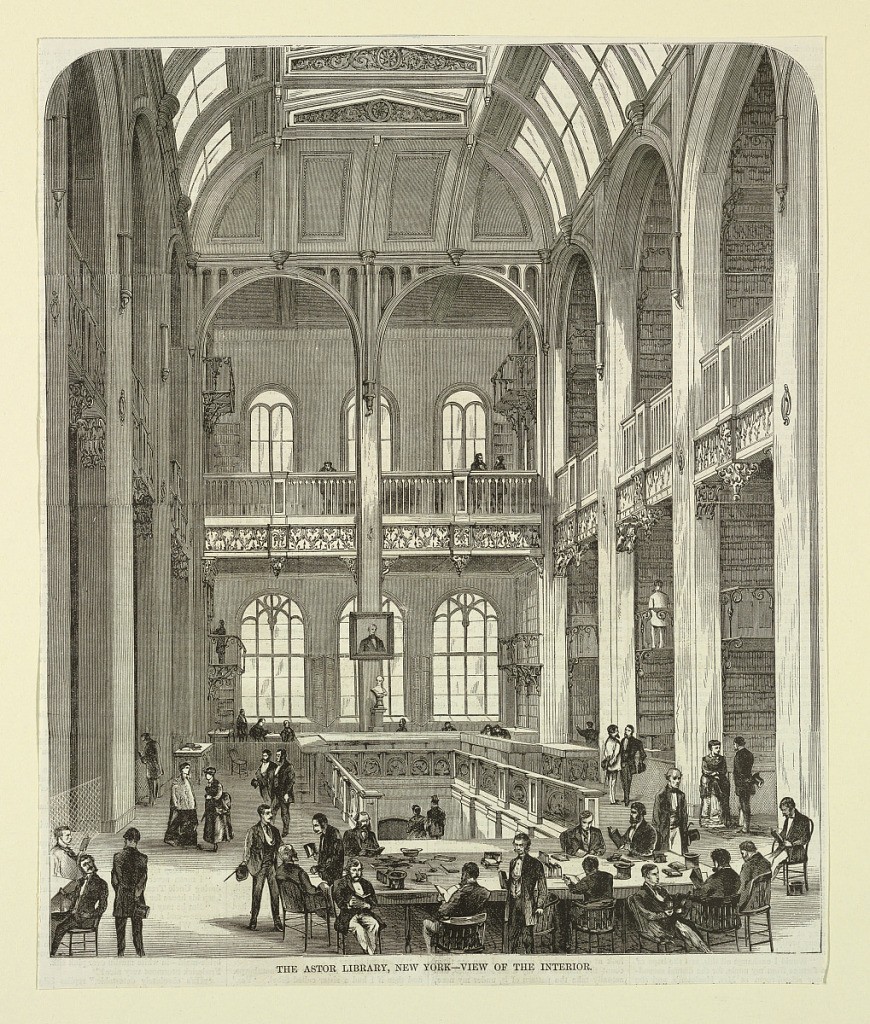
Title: Interior of the Astor library, New York
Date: ca. 1860
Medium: Wood engraving on paper
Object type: Print
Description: View of the interior of the main reading room of the Astor Library, Lafayette Street, New York. Caption reads: The Astor Library, New York - View of the Interior